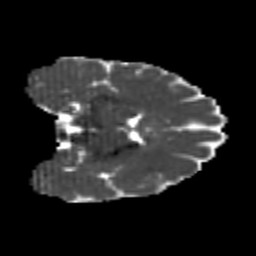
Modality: MD
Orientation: coronal
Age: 25
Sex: female
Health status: healthy
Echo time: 0.074 s